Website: home-depot
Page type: account-selection
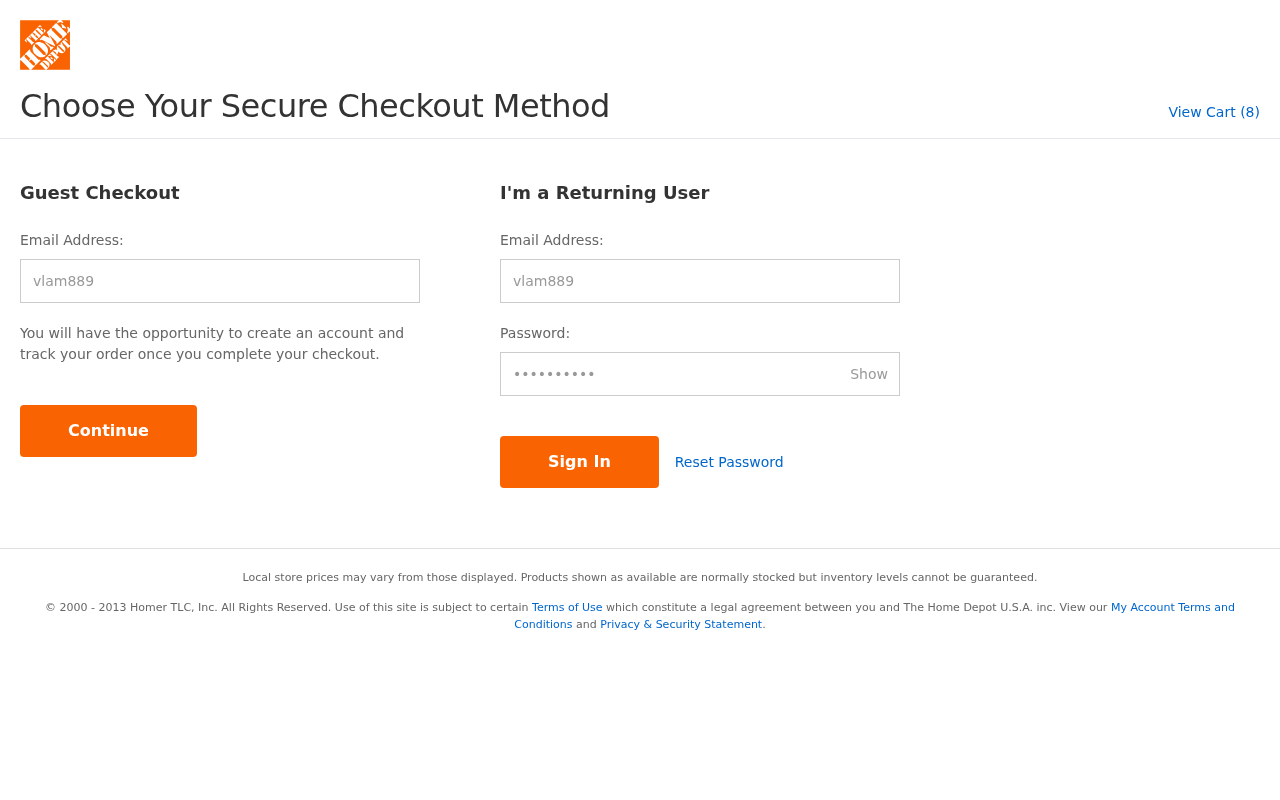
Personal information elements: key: PII_LOGIN_USERNAME
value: vlam889
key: PII_LOGIN_USERNAME2
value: vlam889
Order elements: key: ORDER_NUM_ITEMS
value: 8